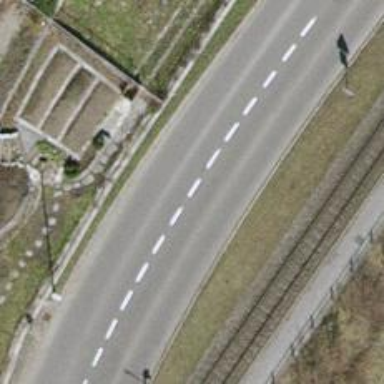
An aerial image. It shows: Secondary road with asphalt surface.